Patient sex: F
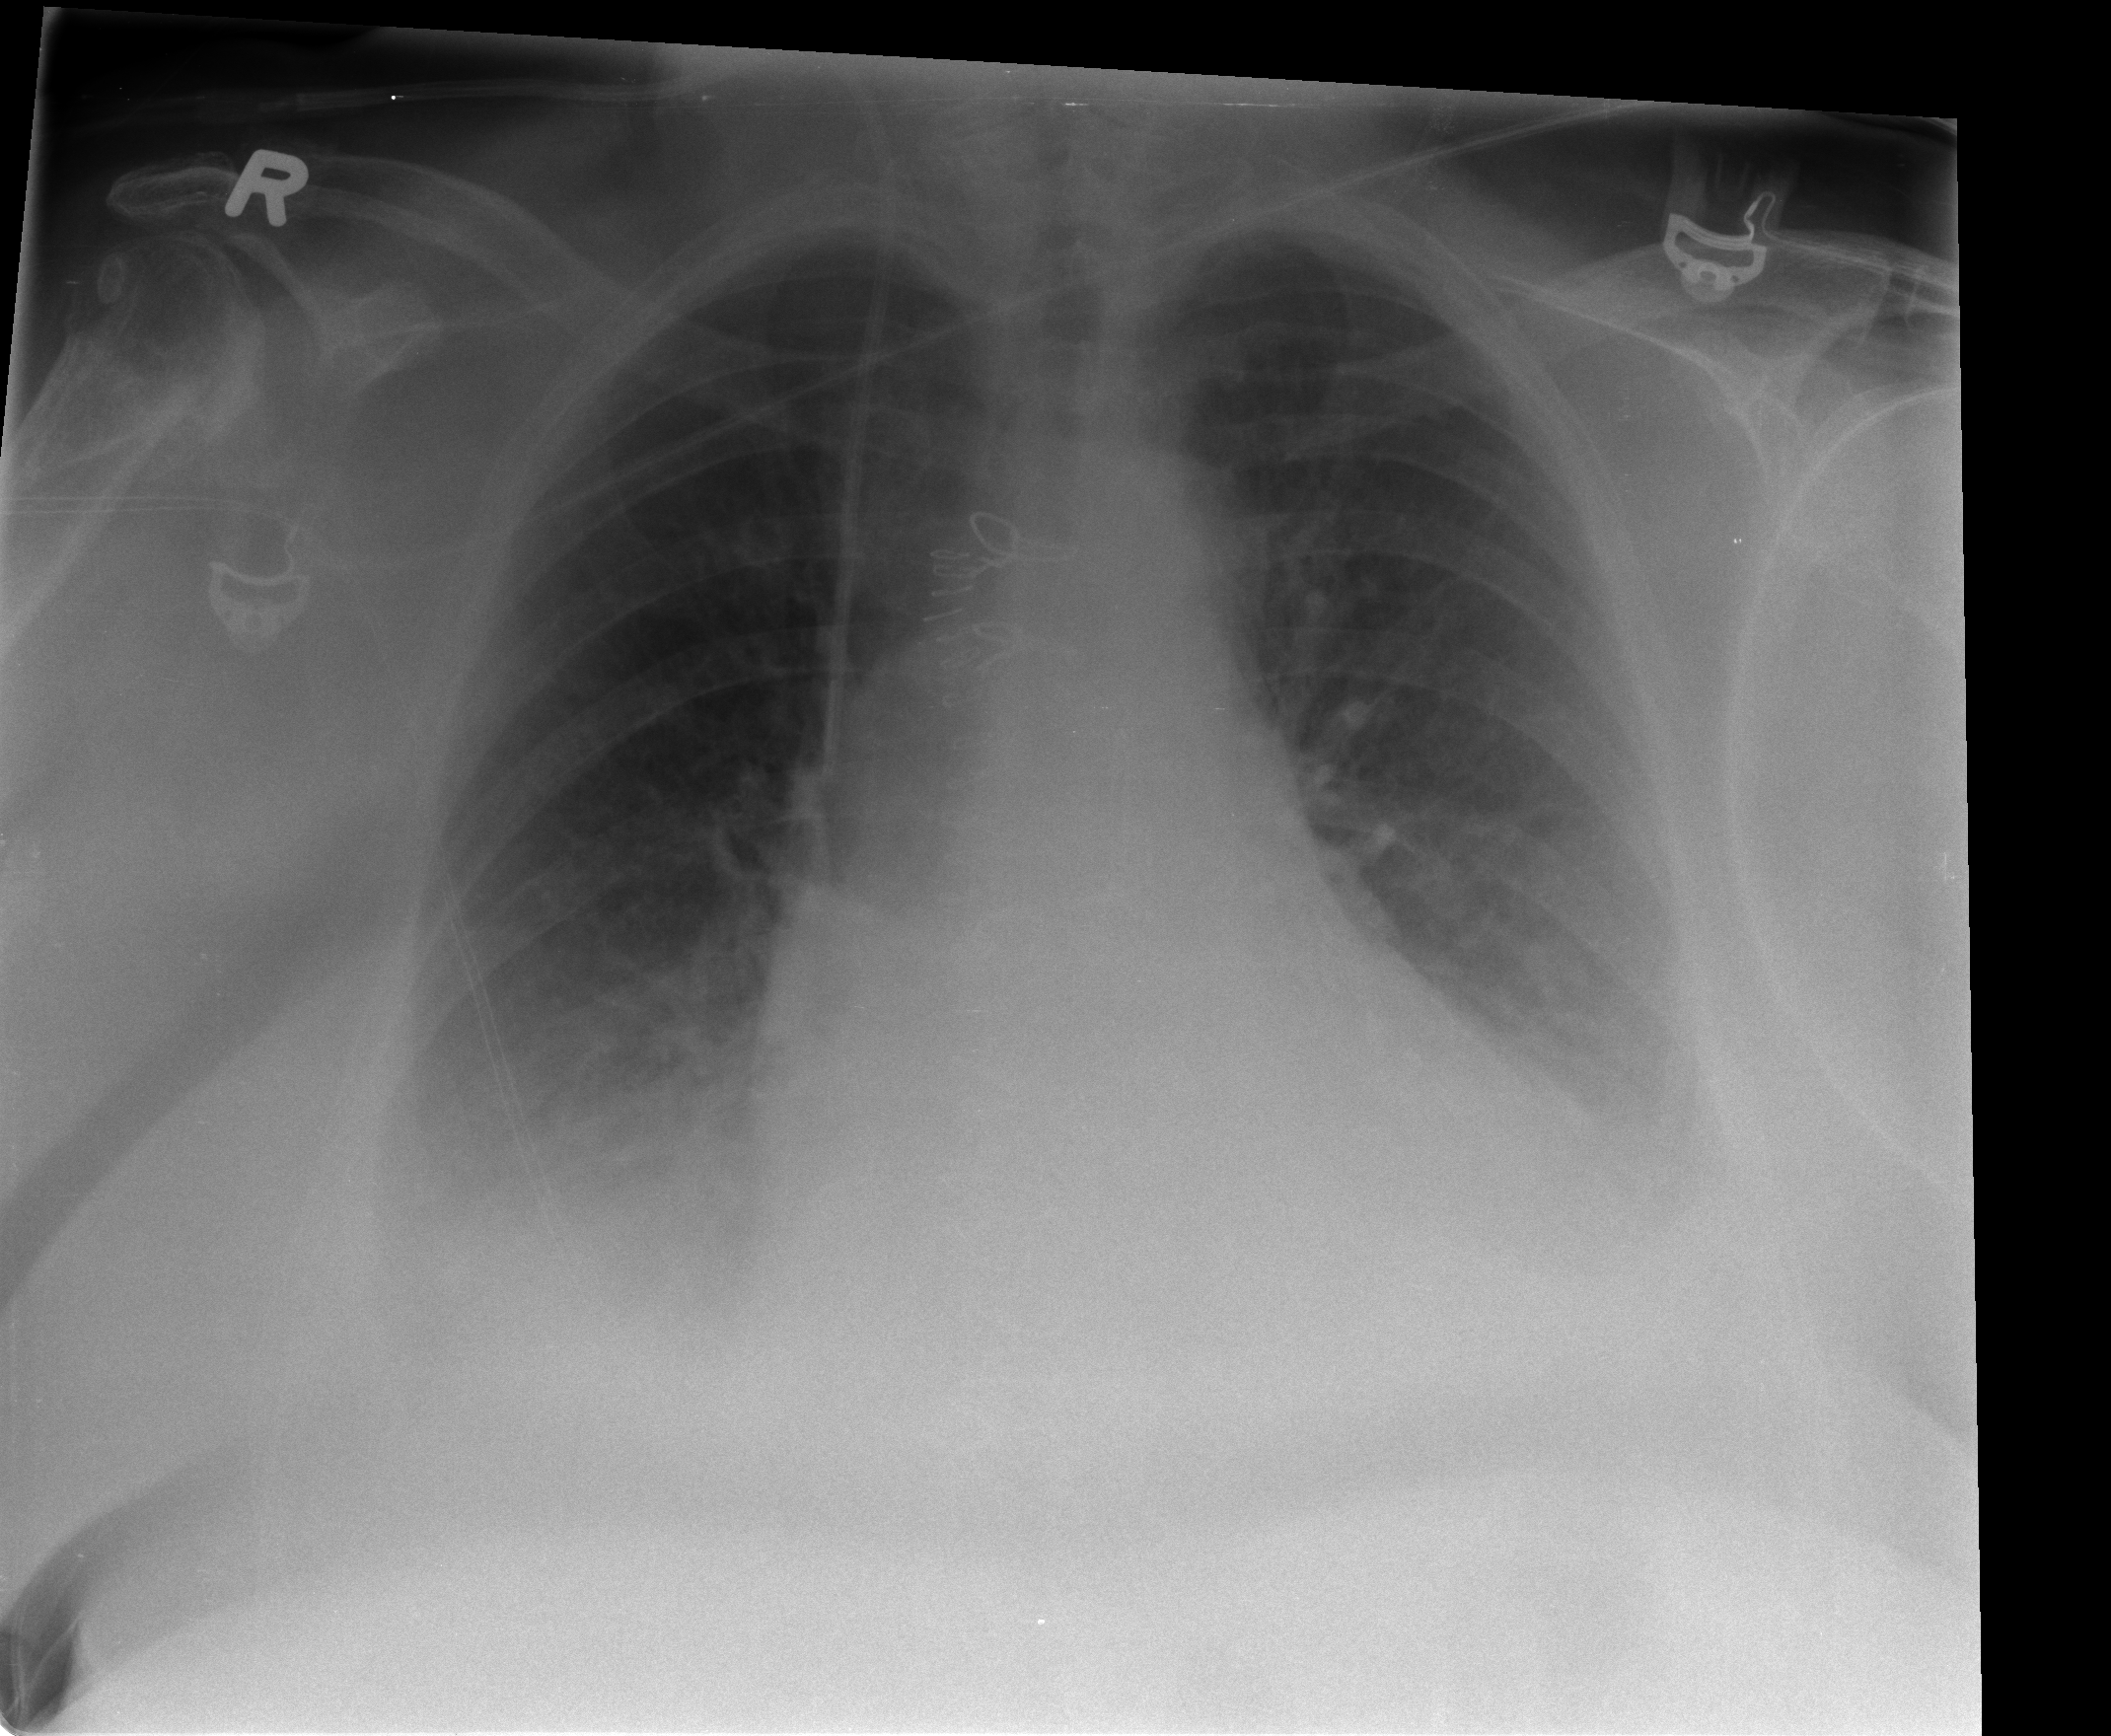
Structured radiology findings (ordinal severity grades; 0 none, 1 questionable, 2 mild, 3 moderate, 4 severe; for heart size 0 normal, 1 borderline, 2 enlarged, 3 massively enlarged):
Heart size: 2
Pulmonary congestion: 0
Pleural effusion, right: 2
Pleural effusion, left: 2
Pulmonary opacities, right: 0
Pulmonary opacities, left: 0
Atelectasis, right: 2
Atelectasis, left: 2